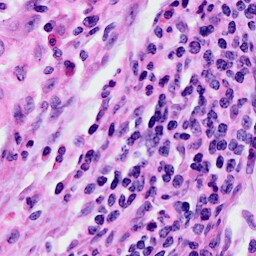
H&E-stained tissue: Cervix